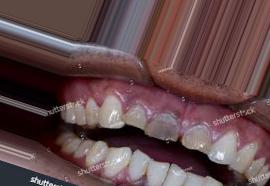
Condition: Tooth Discoloration